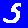
Digit: 5